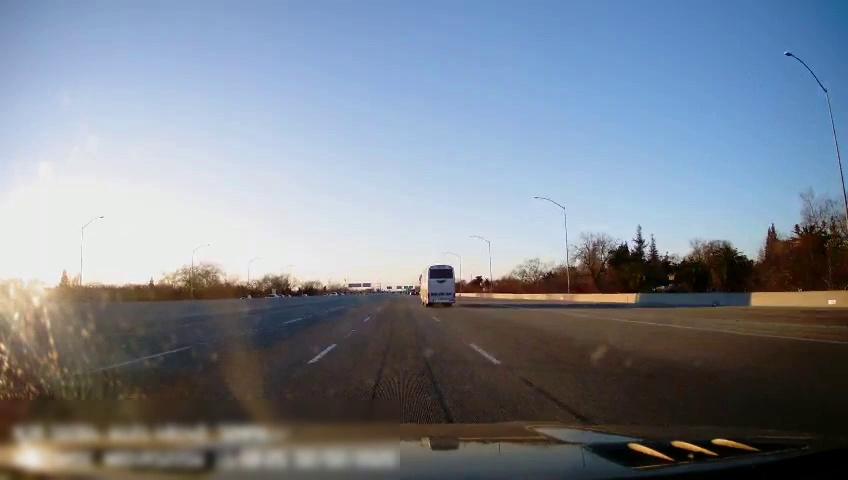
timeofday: Day
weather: Sunny
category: Drivable Space
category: Vehicles | Bus
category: Lanes | Current Lane
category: Lanes | Current Lane
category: Lanes | Alternate Lane
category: Lanes | Alternate Lane